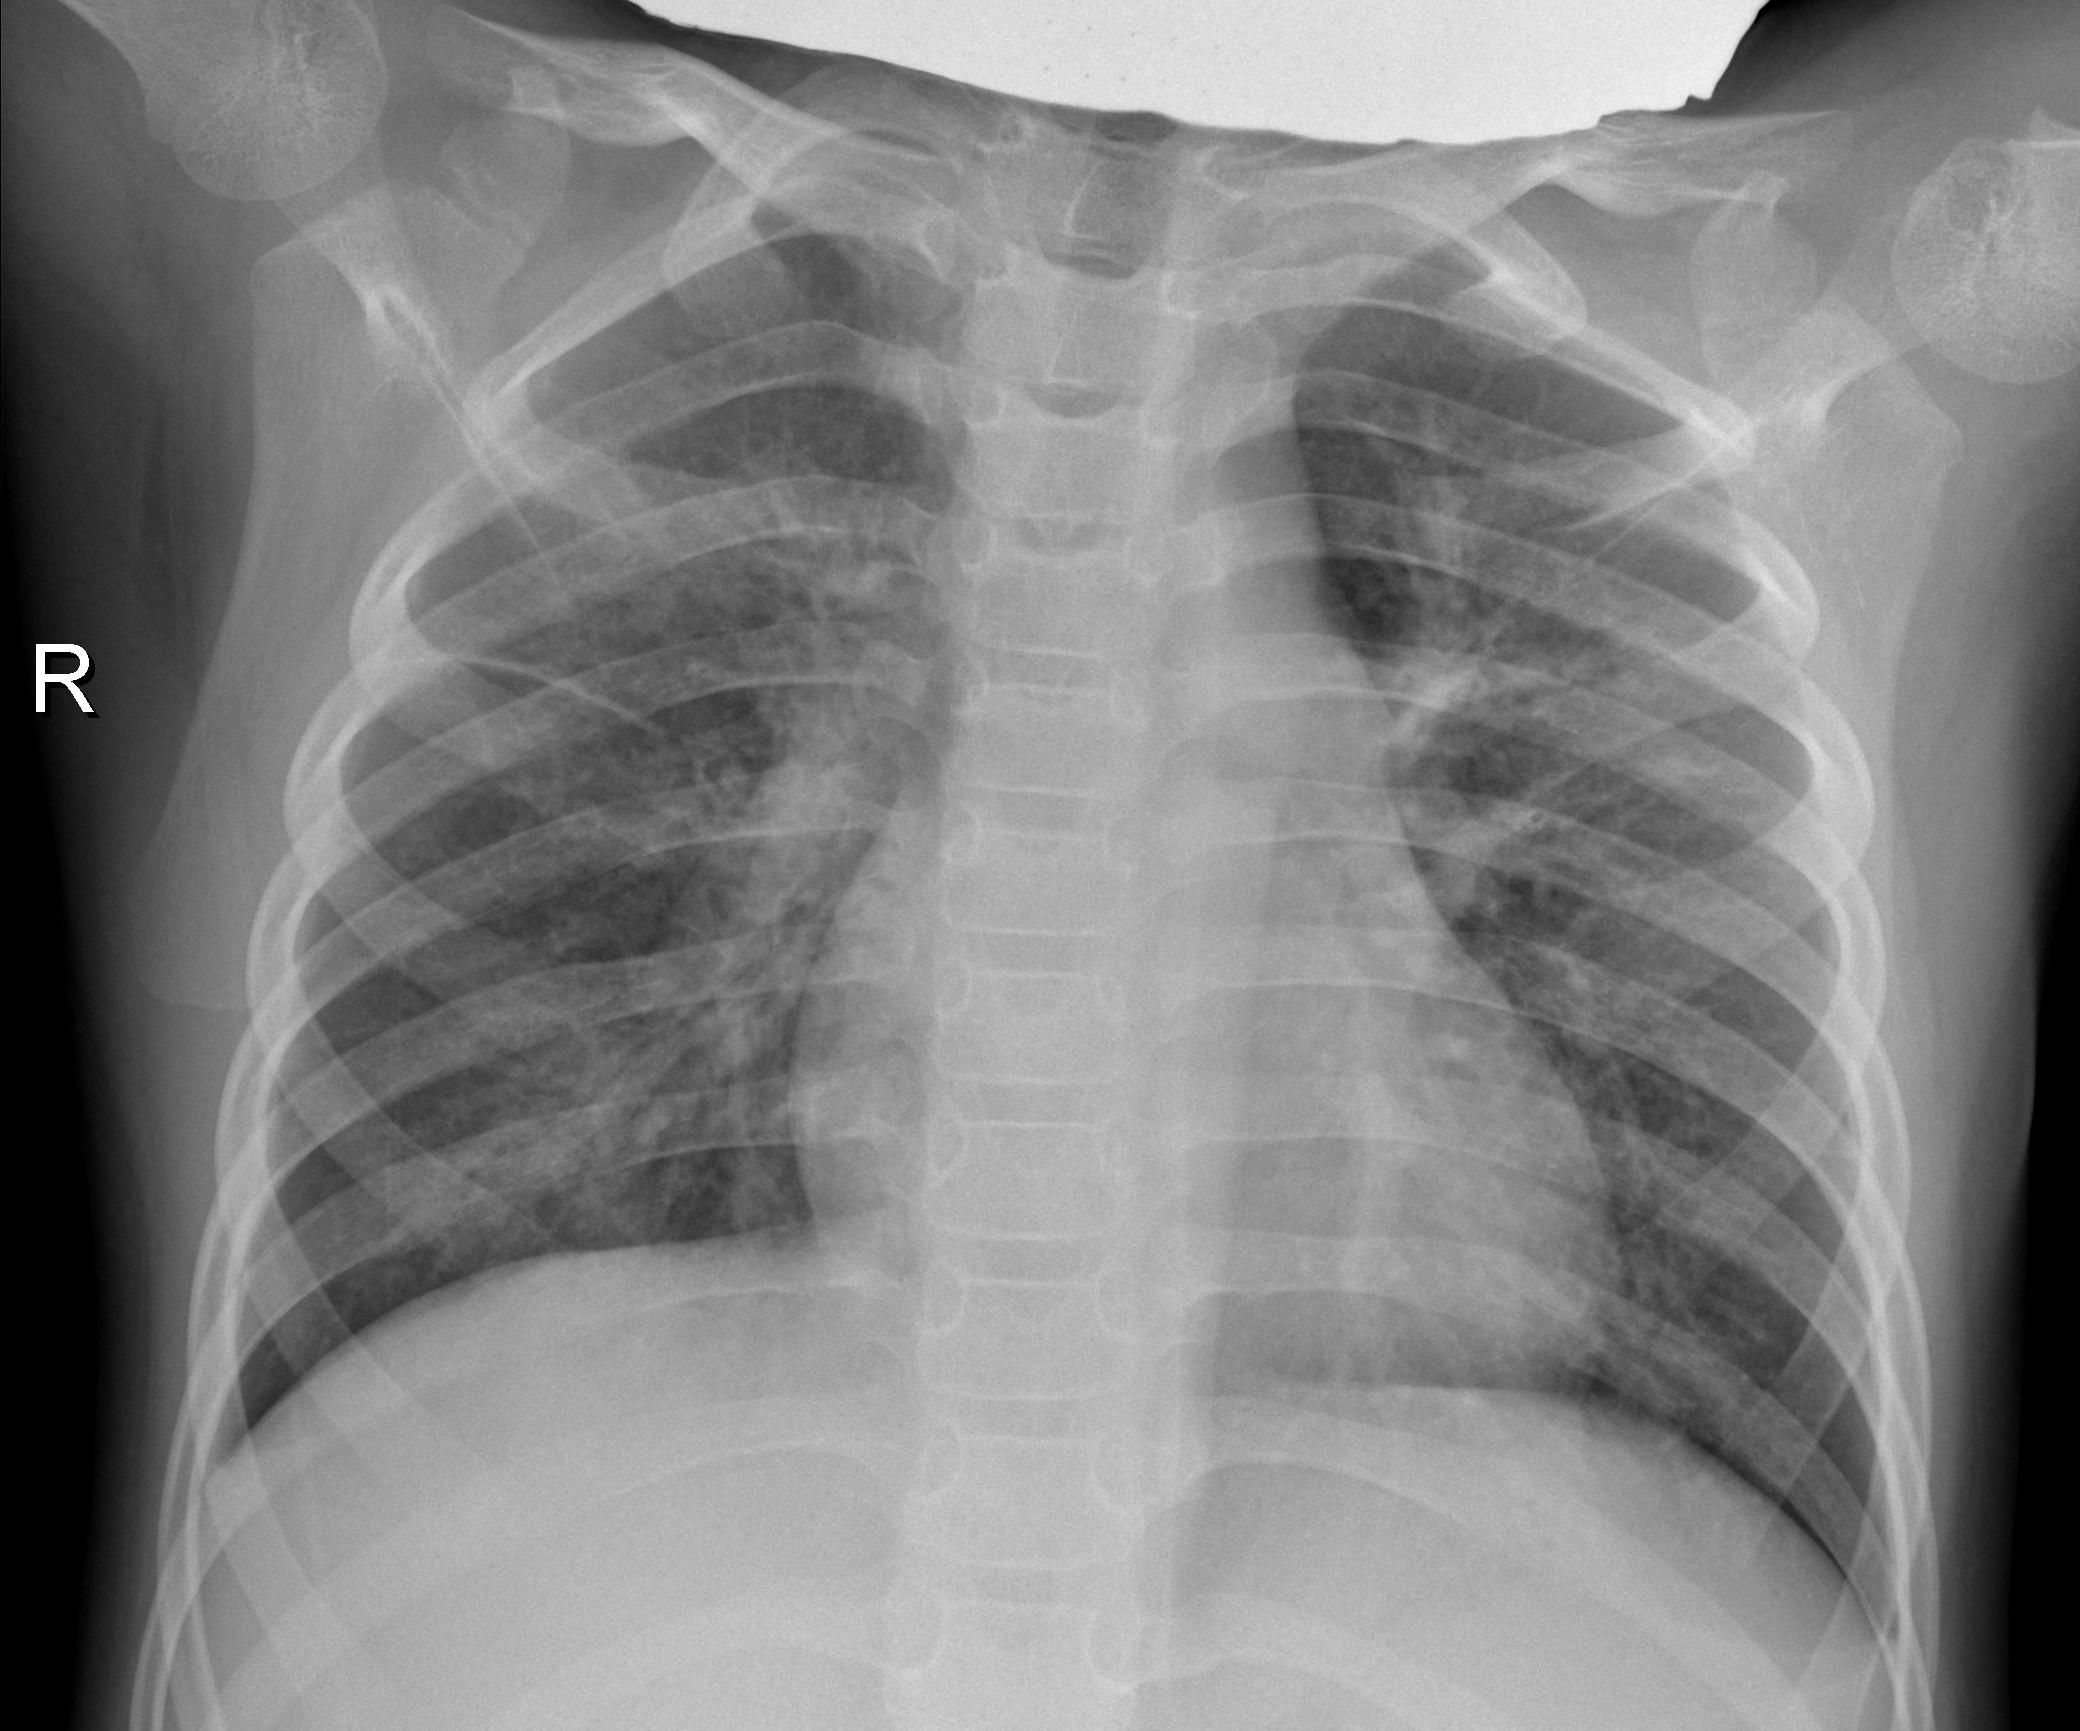
Diagnosis: PNEUMONIA